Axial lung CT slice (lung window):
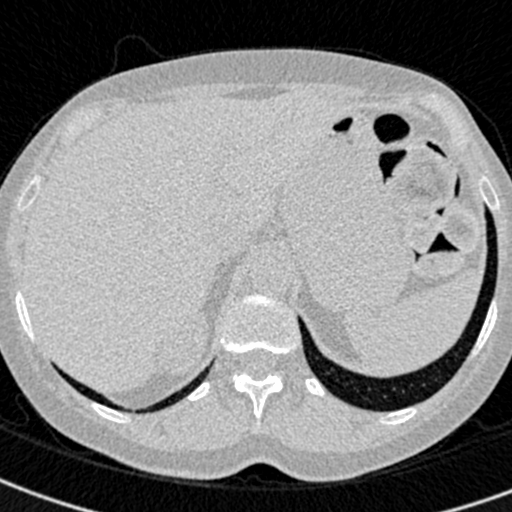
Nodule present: no